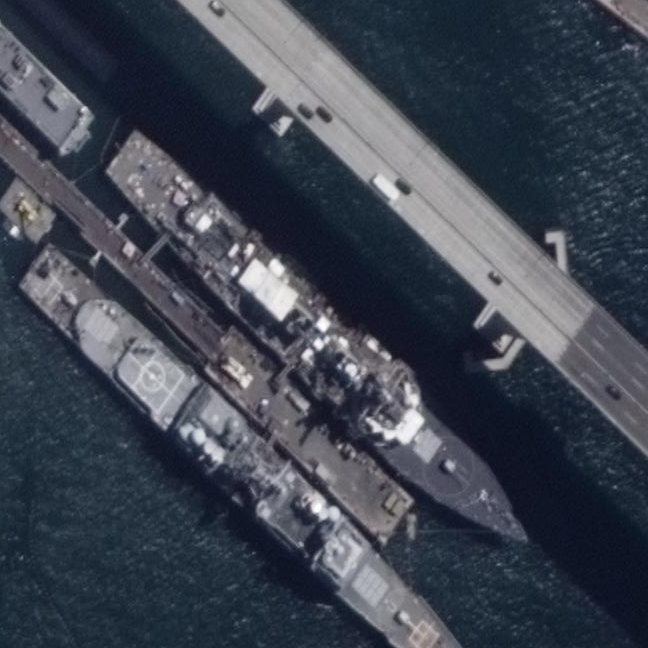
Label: destroyer